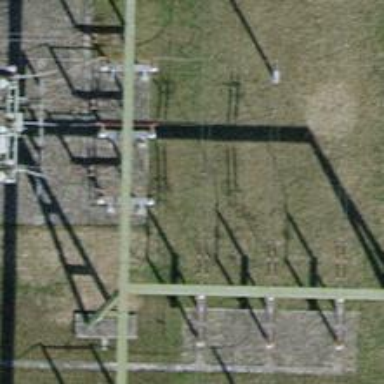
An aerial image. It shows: Insulator used in power equipment.